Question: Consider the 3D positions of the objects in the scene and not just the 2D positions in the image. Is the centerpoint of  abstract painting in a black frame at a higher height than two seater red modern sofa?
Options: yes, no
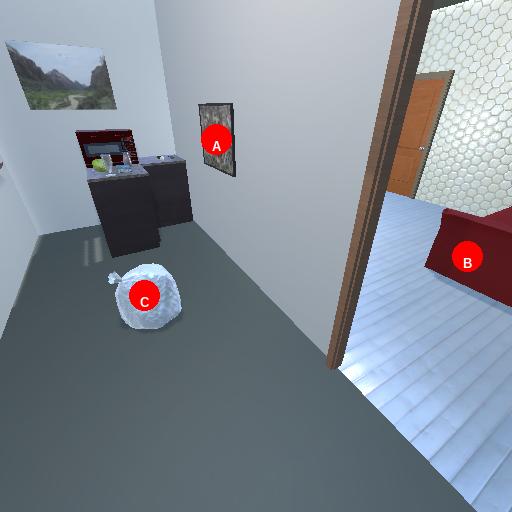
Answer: yes